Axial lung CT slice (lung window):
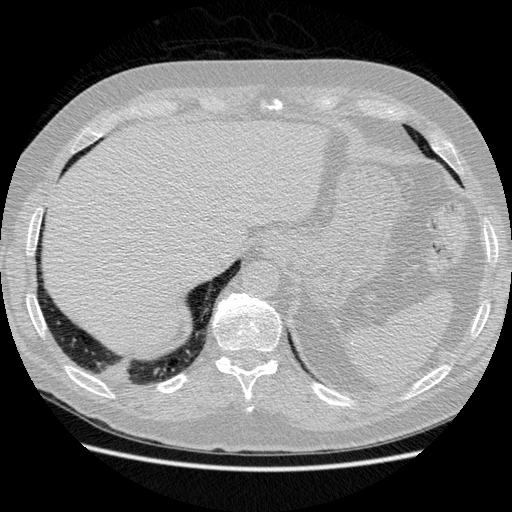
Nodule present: no